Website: walmart
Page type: orders-overview
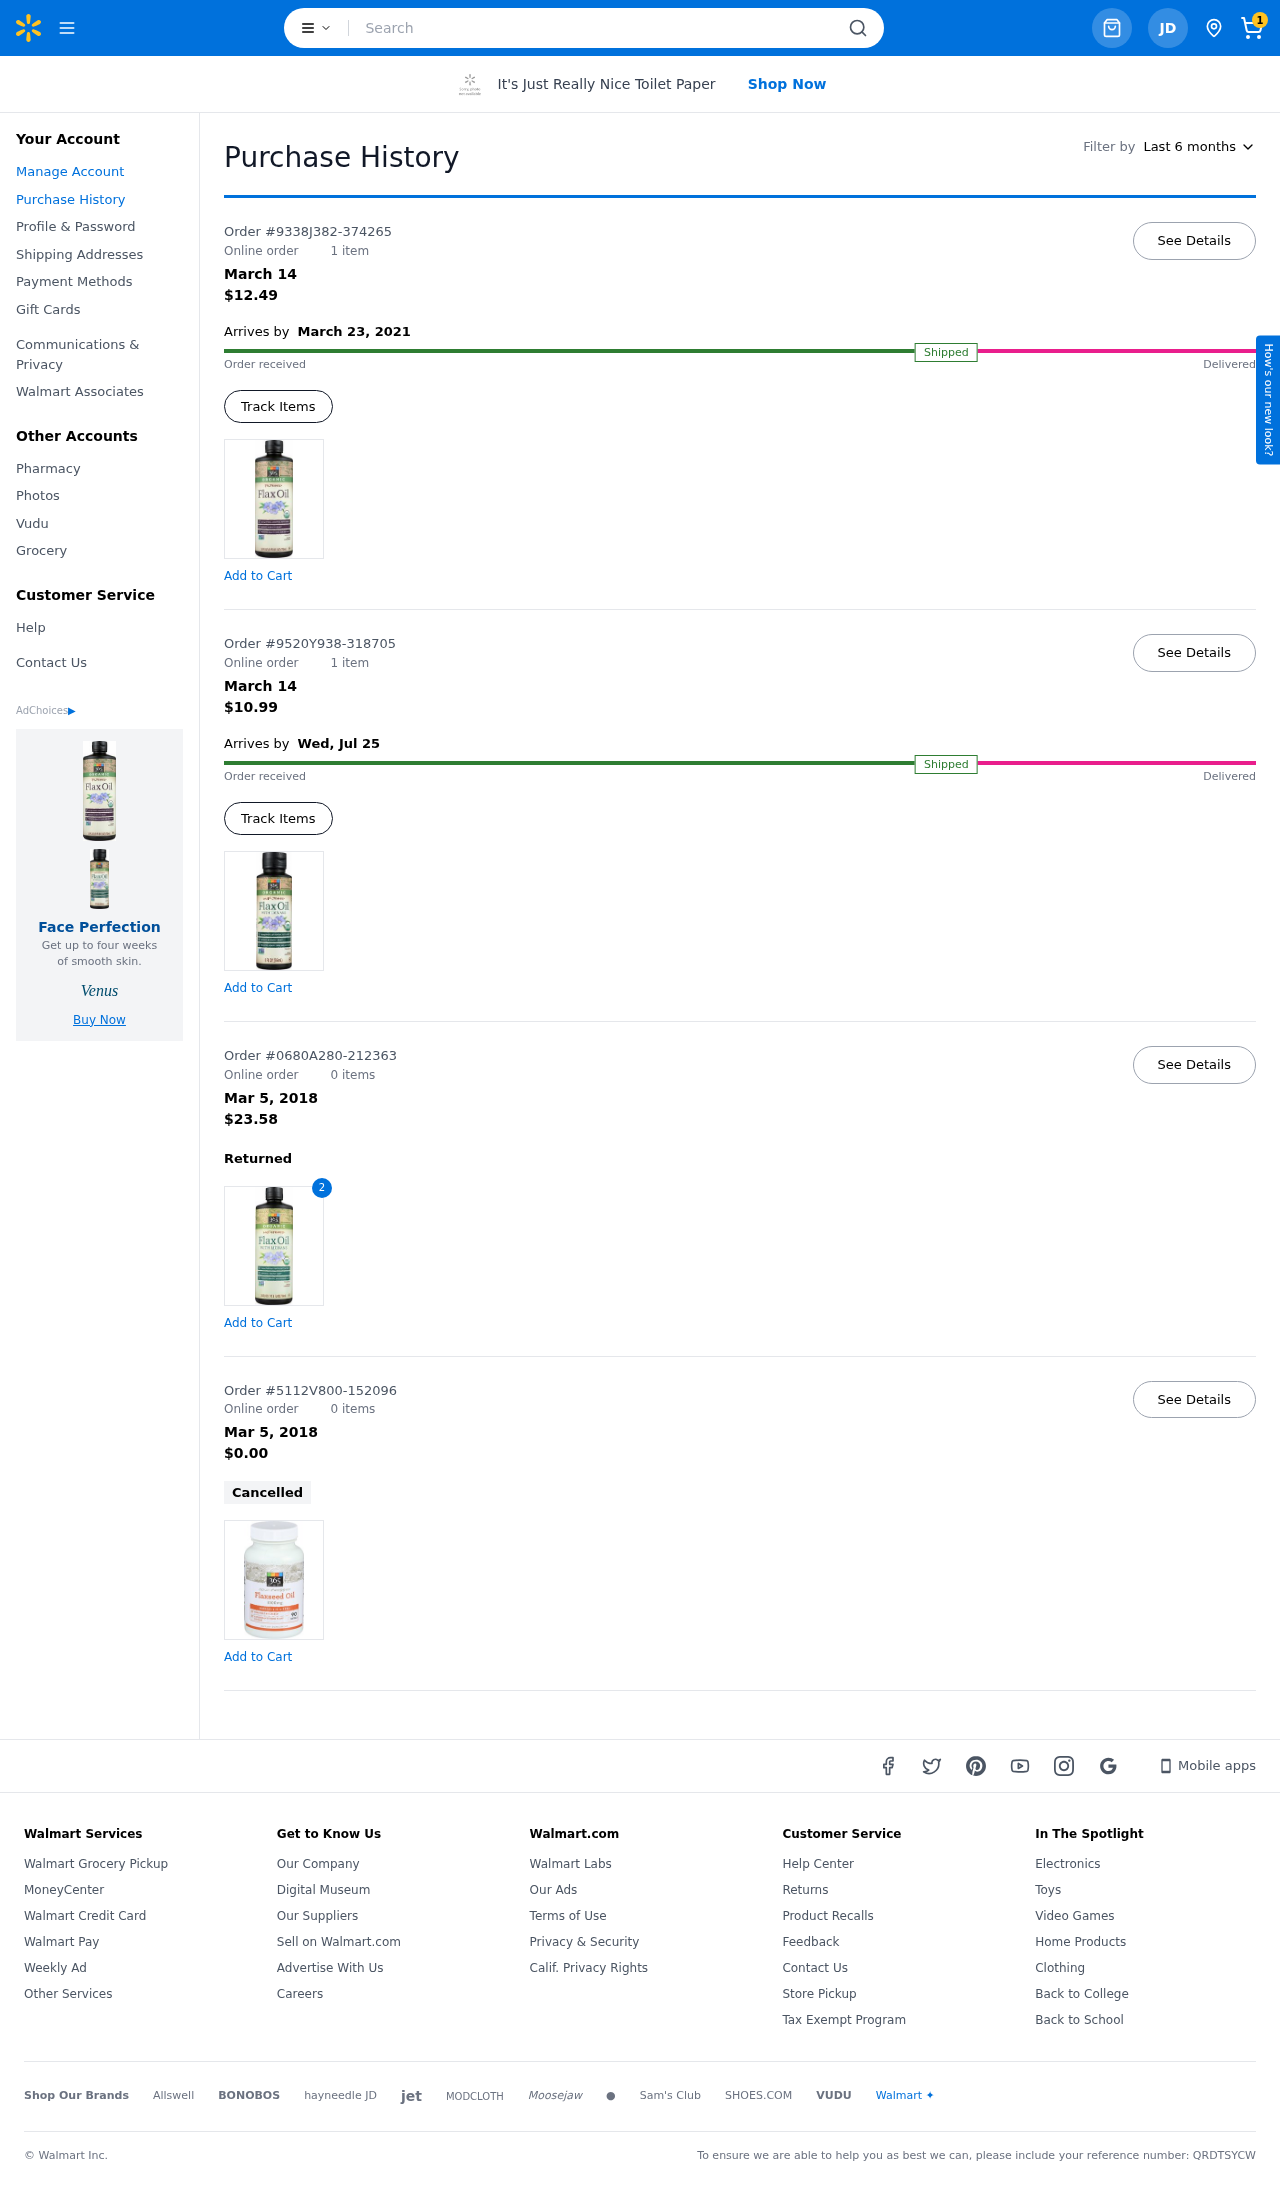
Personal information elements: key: PII_INITIALS
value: JD
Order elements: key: ORDER_NUM_ITEMS
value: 1
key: ORDER1_ID
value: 9338J382-374265
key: ORDER1_NUM_ITEMS
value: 1 item
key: ORDER1_DATE
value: March 14
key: ORDER1_TOTAL
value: $12.49
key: ORDER1_DELIVERY_DATE
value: March 23, 2021
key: ORDER2_ID
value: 9520Y938-318705
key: ORDER2_NUM_ITEMS
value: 1 item
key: ORDER2_DATE
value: March 14
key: ORDER2_TOTAL
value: $10.99
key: ORDER2_DELIVERY_DATE
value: Wed, Jul 25
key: ORDER3_ID
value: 0680A280-212363
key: ORDER3_NUM_ITEMS
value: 0 items
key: ORDER3_DATE
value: Mar 5, 2018
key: ORDER3_TOTAL
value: $23.58
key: ORDER3_ITEM_QTY
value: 2
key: ORDER4_ID
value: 5112V800-152096
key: ORDER4_NUM_ITEMS
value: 0 items
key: ORDER4_DATE
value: Mar 5, 2018
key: ORDER4_TOTAL
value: $0.00
Search elements: key: HEADER_SEARCH
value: Search